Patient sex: M
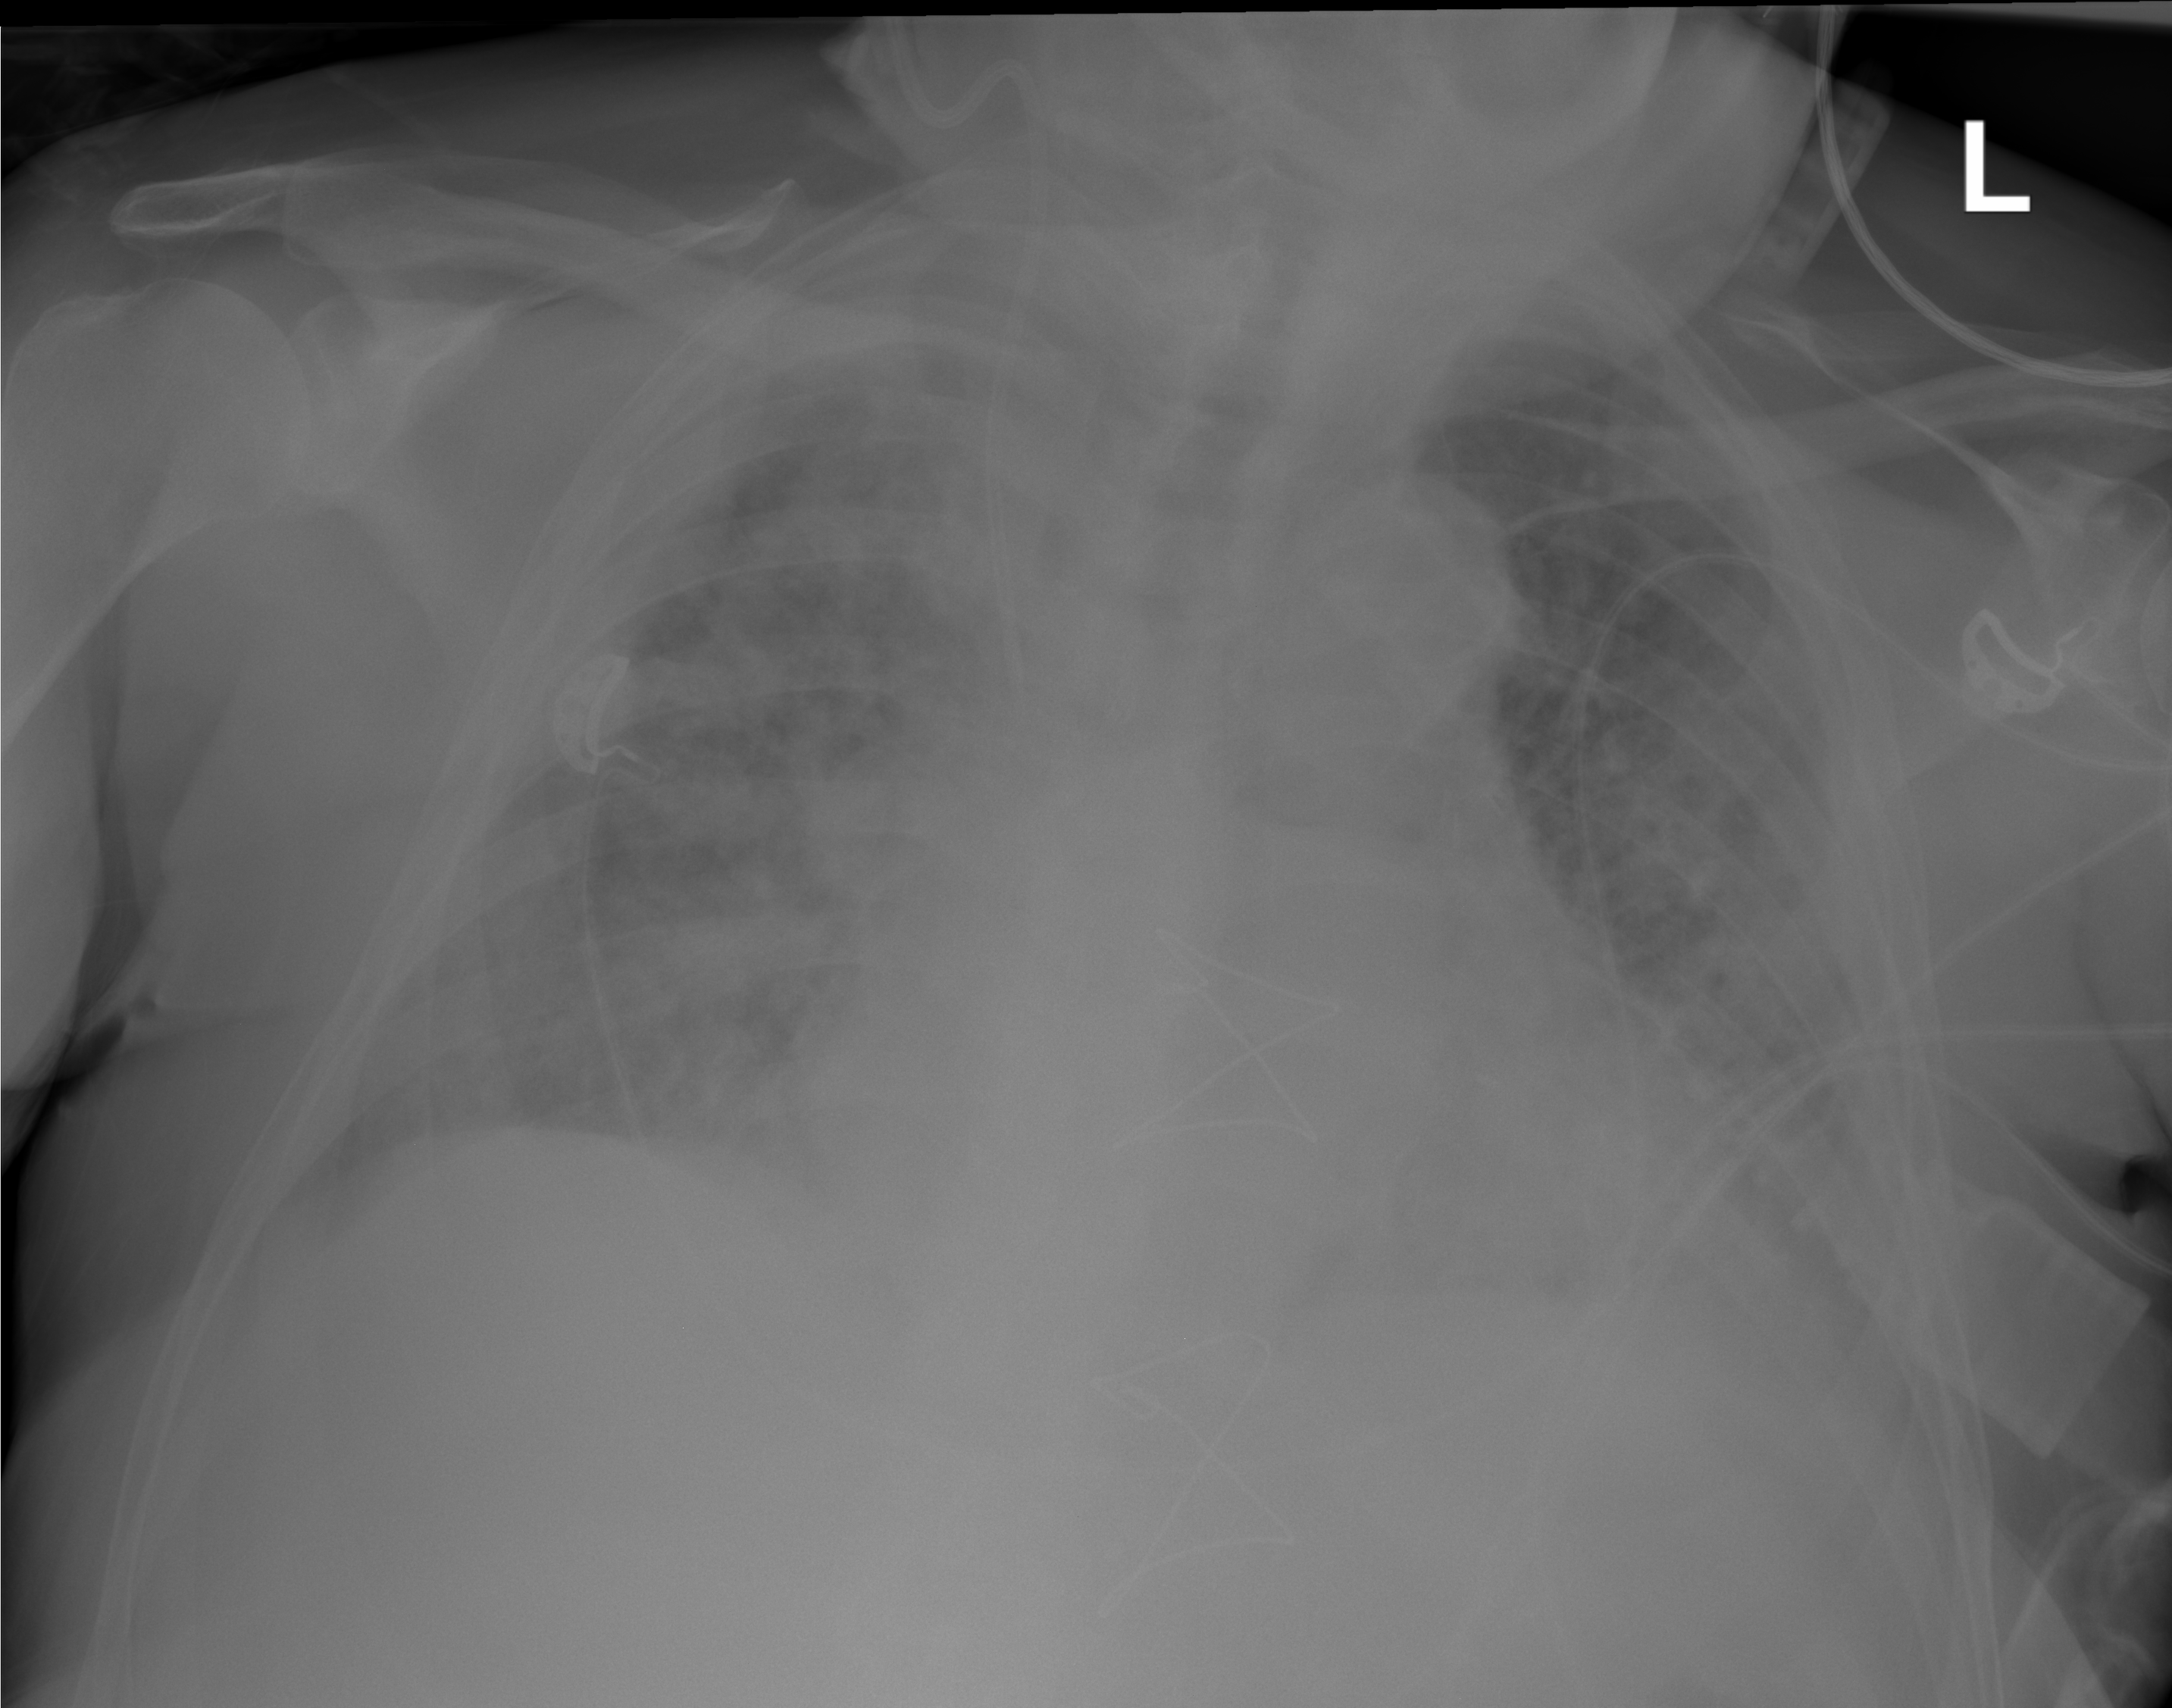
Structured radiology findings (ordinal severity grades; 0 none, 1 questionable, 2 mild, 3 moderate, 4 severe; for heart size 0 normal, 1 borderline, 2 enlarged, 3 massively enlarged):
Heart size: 2
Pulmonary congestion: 2
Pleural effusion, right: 2
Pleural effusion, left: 2
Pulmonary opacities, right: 3
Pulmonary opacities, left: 3
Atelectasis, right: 2
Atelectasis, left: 2